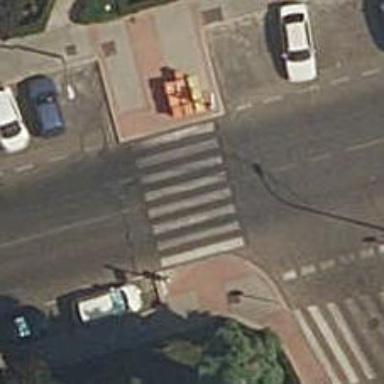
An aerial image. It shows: Uncontrolled crossing on the road.